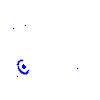
Particle: kaon